Question: I have a user request that I'm trying to accommodate, the simplest way I can think to explain is to use illustrate with a picture:
 Essentially the user is typing a ton of dates in. Instead of typing the
MM [Backslash (Or Right Arrow)]
DD [Backslash]
YYYY [Backslash] etc ...
They'd like to Key the value and be moved to the next Date Part Value. While this doesn't seem like much I can imagine it adds up to allot of additional keystrokes and takes the end user off the number pad. I'm currently using Telerik's Winform RadDateTimePicker with Custom Format:
'''
MM/dd/yyyy hh:mm tt
'''
but would not be opposed to changing to the Winforms DateTimePicker.
Can anyone suggest an elegant solution for this ? The only thing I can currently think of is catching the keystrokes when the control is in focus but I feel like this could be messy.
Thankyou
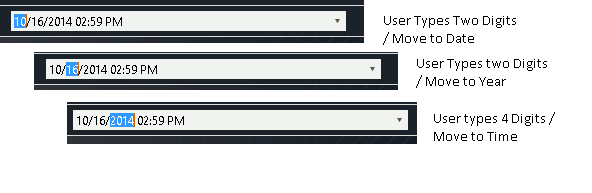
Answer: 1. RadMaskedEditBox (and respectively RadDateTimeEditor, which uses RadMaskedEditBox internally), have build in functionality to select the next part, however, it seems it does not work correctly with this mask, so I reported it as an issue. Here is the link to it: issue link. You can subscribe for status change alerts in order to get notified once its done.
2. What you can look at is the free form date time parsing introduced recently. It allows you to type in "<PHONE>" which will get parsed to "104". More information no parsing dates is available here: Parsing Dates
3. And the last thing would be to work with KeyDown and manually move the selection. There is API for this on the provider. Here is how to access it: (this.radDateTimePicker1.DateTimePickerElement.TextBoxElement.Provider as MaskDateTimeProvider).SelectNextEditableItem();
I hope some of this works for you.